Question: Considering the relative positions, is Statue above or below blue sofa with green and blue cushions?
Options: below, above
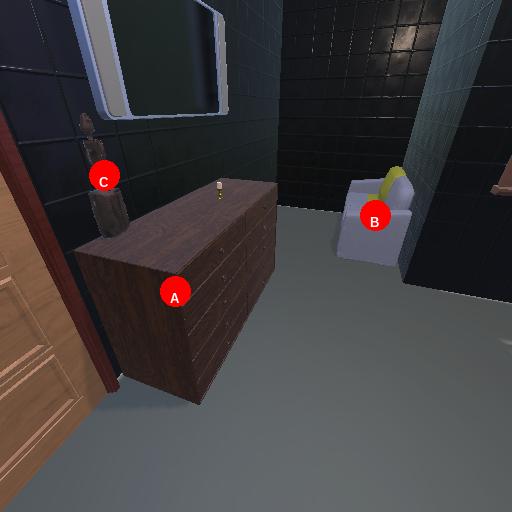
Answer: below